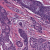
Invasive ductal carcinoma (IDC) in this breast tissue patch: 1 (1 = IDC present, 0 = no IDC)